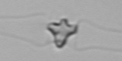
Label: Chaetoceros_didymus